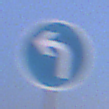
Verkehrszeichen: VorgeschriebeneFahrtrichtungLinks
Umgebung: Outdoor, Nature
Tageszeit: SunriseSunset
Wetter: Clear
Licht: Natural
Jahreszeit: NotSpecified
Kontrast: LowContrast